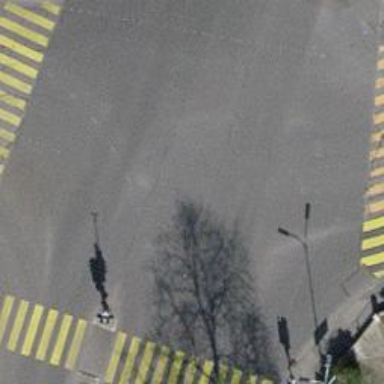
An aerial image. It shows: Secondary road with asphalt surface and sidewalks on both sides.